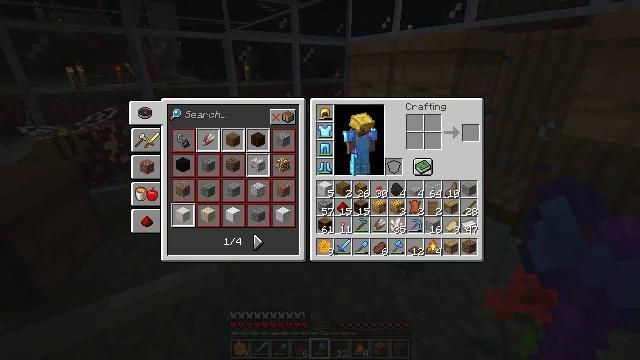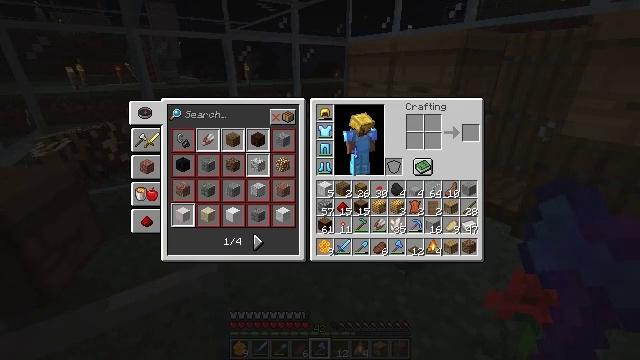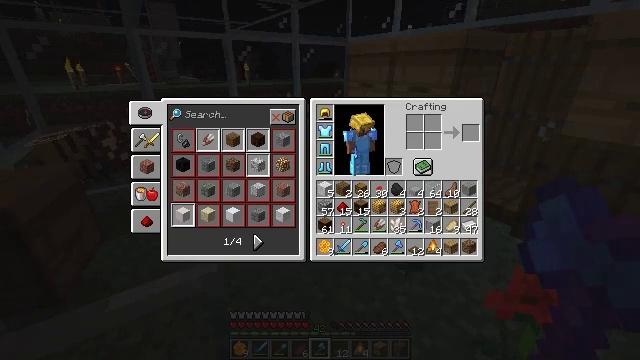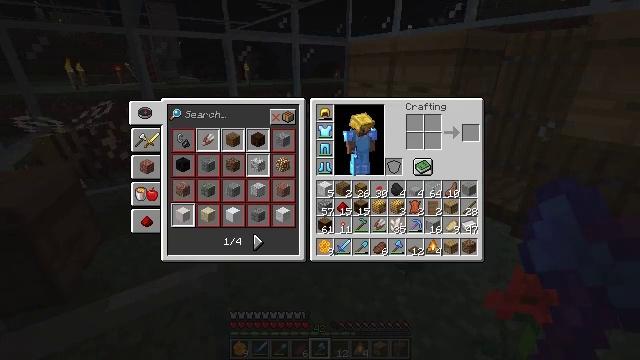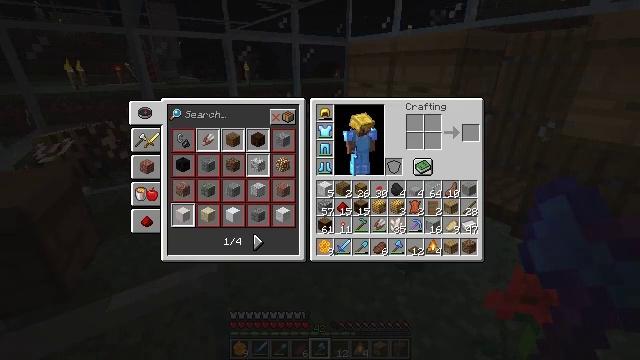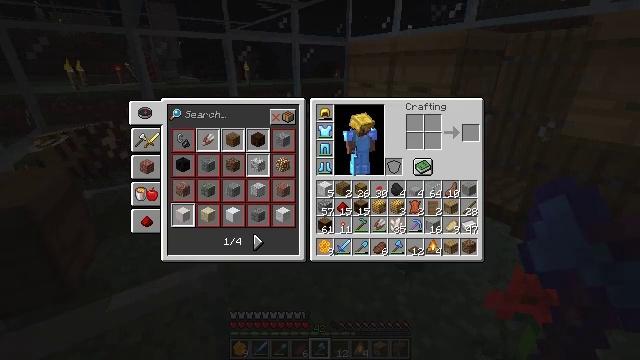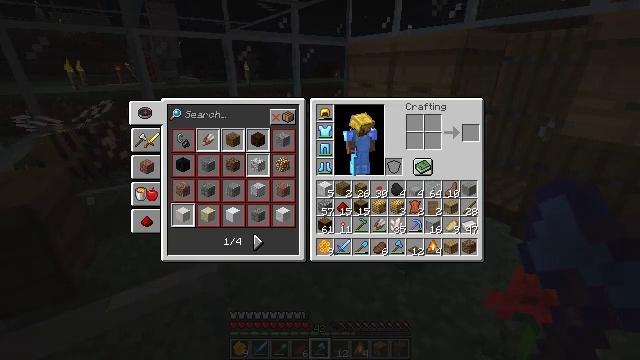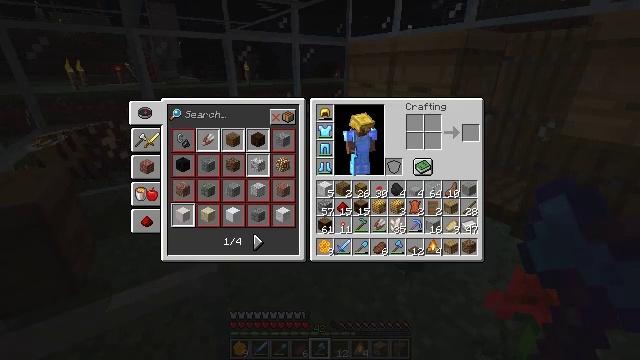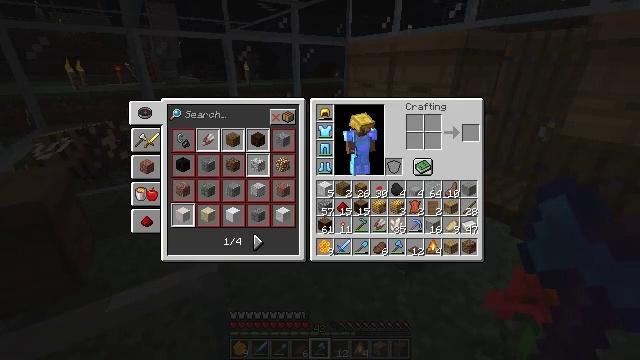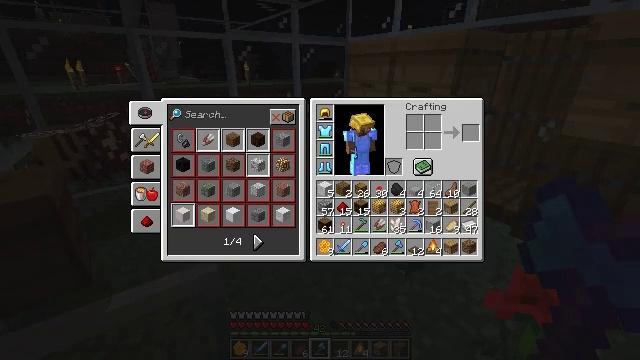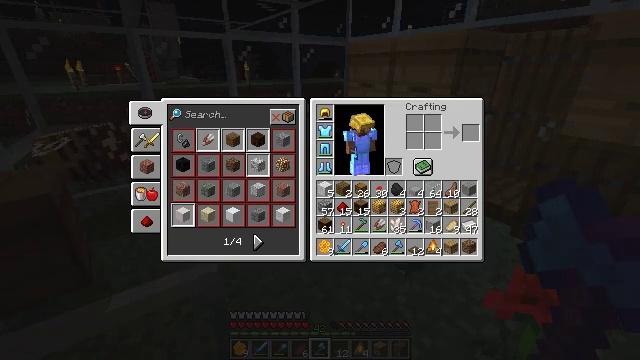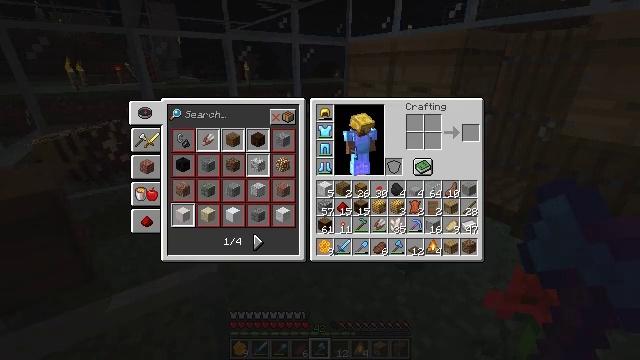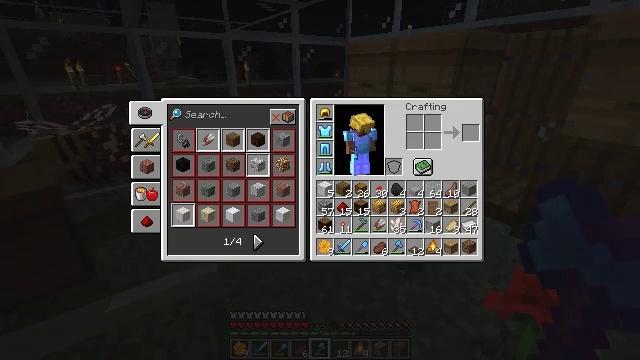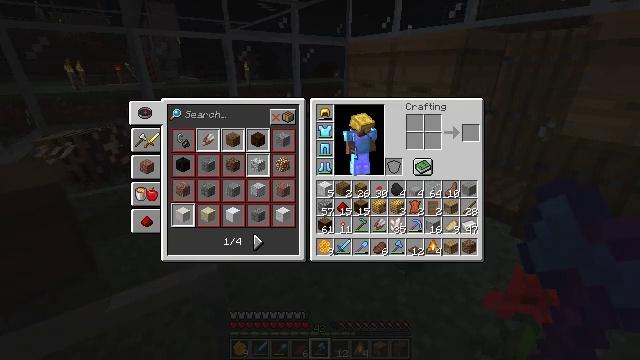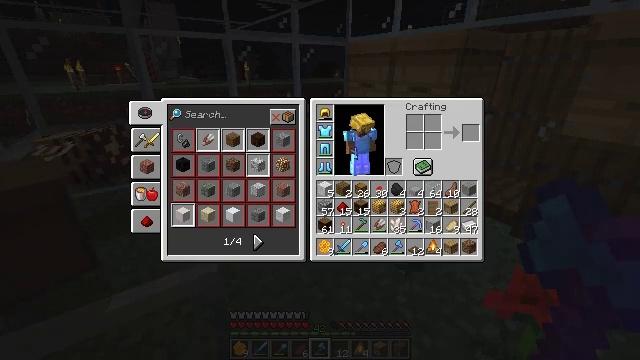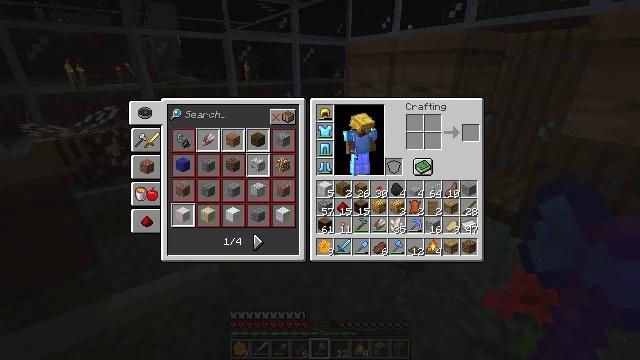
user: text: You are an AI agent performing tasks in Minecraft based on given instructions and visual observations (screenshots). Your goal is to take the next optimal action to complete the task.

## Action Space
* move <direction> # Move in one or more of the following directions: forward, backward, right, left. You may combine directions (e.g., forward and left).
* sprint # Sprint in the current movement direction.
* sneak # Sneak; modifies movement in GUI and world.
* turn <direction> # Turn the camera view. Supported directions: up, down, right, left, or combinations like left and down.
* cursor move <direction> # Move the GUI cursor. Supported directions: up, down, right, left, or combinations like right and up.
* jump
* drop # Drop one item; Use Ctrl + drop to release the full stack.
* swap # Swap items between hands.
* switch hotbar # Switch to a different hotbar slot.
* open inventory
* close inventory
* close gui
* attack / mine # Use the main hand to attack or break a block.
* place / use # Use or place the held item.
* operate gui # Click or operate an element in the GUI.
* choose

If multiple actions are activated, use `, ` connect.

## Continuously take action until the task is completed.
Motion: motion action
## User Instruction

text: Drop a coal.
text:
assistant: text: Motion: no_op
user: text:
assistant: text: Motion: no_op
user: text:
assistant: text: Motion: no_op
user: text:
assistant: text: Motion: no_op
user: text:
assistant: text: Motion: no_op
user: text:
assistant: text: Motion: no_op
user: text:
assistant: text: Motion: no_op
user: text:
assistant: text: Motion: no_op
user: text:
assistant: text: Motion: no_op
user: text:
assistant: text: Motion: no_op
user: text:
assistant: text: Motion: no_op
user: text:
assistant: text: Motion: no_op
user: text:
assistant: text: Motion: no_op
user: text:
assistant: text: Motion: no_op
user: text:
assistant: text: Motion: no_op
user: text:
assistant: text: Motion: no_op
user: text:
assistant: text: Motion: no_op
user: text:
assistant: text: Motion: no_op
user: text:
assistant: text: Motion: no_op
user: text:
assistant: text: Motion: no_op
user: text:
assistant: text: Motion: no_op
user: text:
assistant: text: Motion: no_op
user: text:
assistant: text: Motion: no_op
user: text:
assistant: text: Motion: no_op
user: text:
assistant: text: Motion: no_op
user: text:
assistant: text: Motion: no_op
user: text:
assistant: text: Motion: no_op
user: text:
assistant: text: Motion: no_op
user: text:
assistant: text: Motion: no_op
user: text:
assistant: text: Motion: no_op